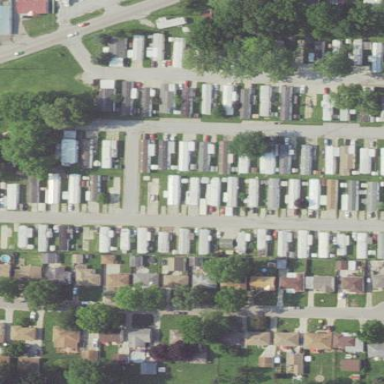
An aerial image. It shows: Residential area designated as trailer park.